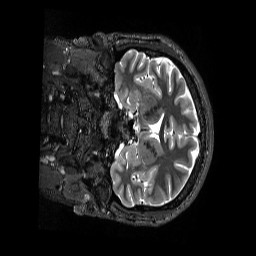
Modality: T2w
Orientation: coronal
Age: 26
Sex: male
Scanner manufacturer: siemens
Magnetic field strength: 3 T
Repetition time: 3.2 s
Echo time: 0.728 s